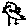
Label: bird